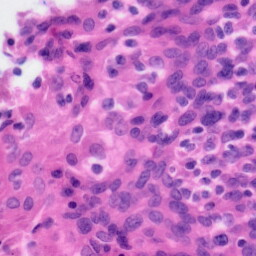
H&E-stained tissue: Tonsil